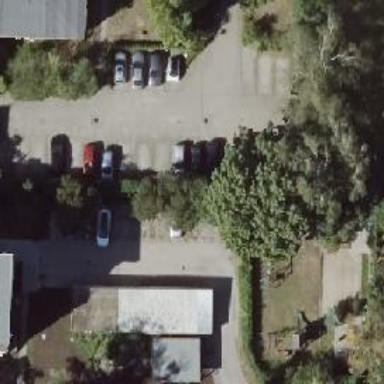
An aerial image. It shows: Parking aisle designated as service road.